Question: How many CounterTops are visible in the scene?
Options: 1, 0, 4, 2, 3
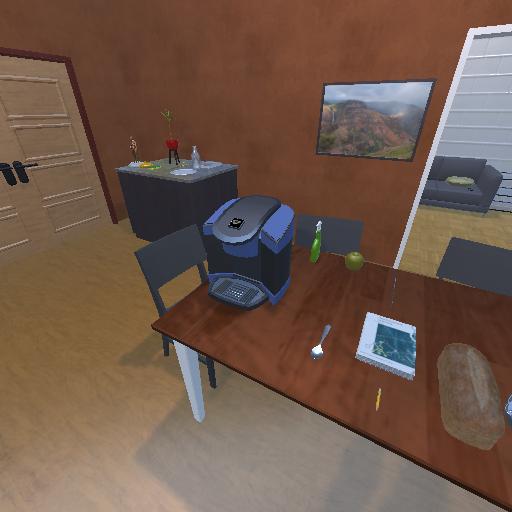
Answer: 1